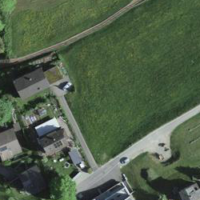
EUNIS habitat code: 24
Species observed at this site:
Clinopodium vulgare
Vicia sepium
Filipendula ulmaria
Salvia pratensis